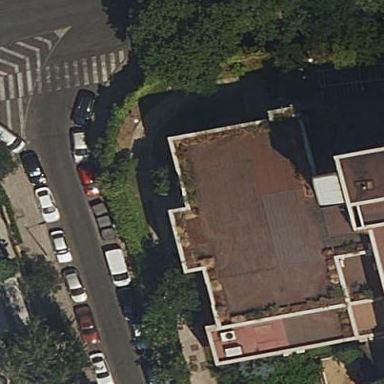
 which is brown in color. The building itself is red."